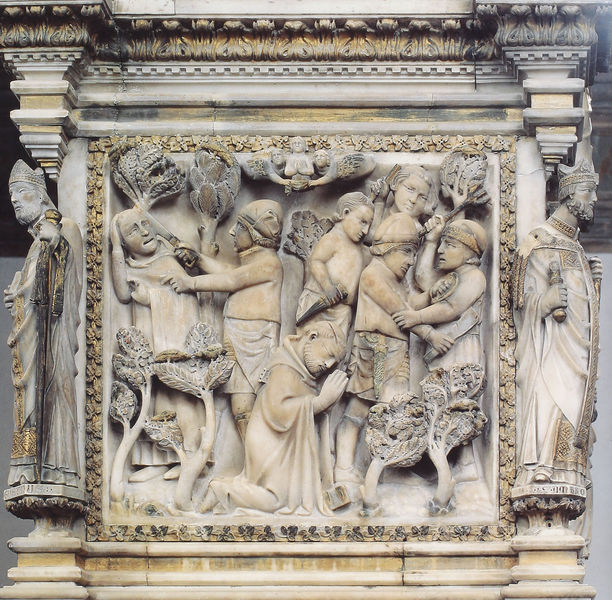
Titel: Schrein des hl. Petrus Martyr
Künstler: Giovanni di Balduccio
Standort: Mailand, S. Eustorgio (EU - I)
Schlagwörter: baum, blätter, kampf, umhang, bäume, menschen, blumen, hell, marmor, pfeiler, säule, säulen, haube, architektur, messer, rahmen, stein, steine, hände, zweige, kirche, gewand, gold, girlande, pflanzen, engel, relief, figuren, bischof, bordüre, dekor, ornamente, robe, schwert, knien, schlag, helm, beten, gebet, fries, gesims, sandstein, kanzel, sterben, romanik, mitra, bedeutungsperspektive, heilige, töten, anbeten, arkanthus, sarkophag, apostel, arkanthusfries, blattfris